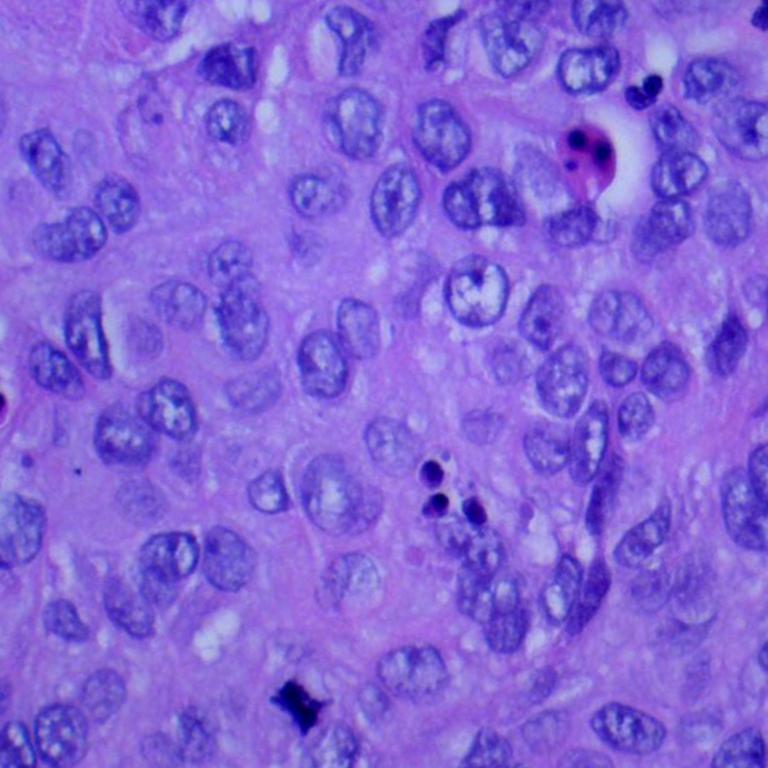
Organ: lung
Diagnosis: squamous carcinomas